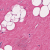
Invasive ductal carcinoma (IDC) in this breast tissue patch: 0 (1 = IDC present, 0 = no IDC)